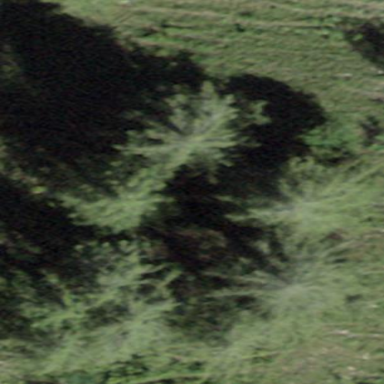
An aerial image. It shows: Woodland area with needle-leaved trees.